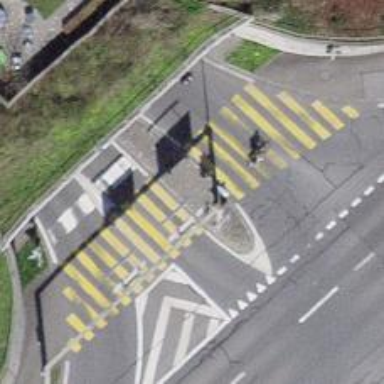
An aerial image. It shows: Crossing with traffic signals and central island.